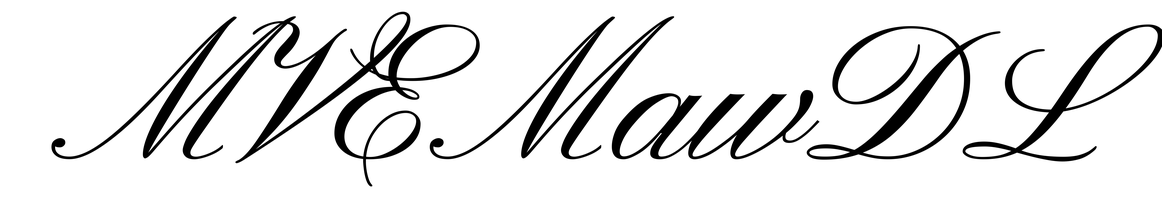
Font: PinyonScript-Regular